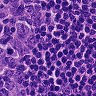
Metastatic tissue present: no